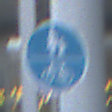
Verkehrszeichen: GemeinsamerGehUndRadweg
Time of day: SunriseSunset
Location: Outdoor (Urban)
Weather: PartlyCloudy
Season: NotSpecified
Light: Natural